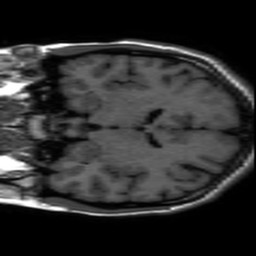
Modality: inplaneT1
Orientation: coronal
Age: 18
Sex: female
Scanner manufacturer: ge
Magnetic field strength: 3 T
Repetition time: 2.297 s
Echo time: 0.02273 s